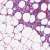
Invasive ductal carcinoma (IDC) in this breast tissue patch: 0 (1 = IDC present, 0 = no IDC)